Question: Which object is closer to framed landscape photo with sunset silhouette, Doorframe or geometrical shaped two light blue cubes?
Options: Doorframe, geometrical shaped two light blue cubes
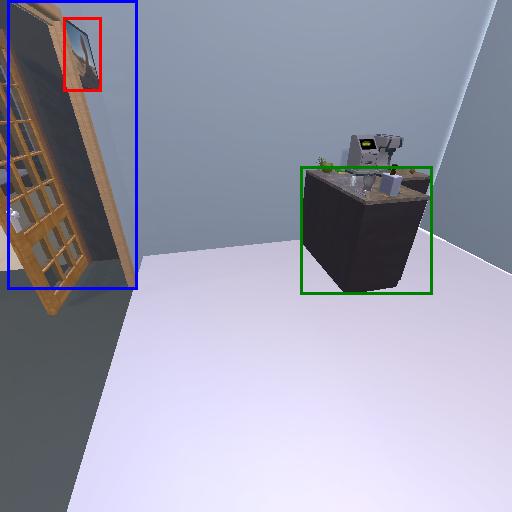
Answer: Doorframe